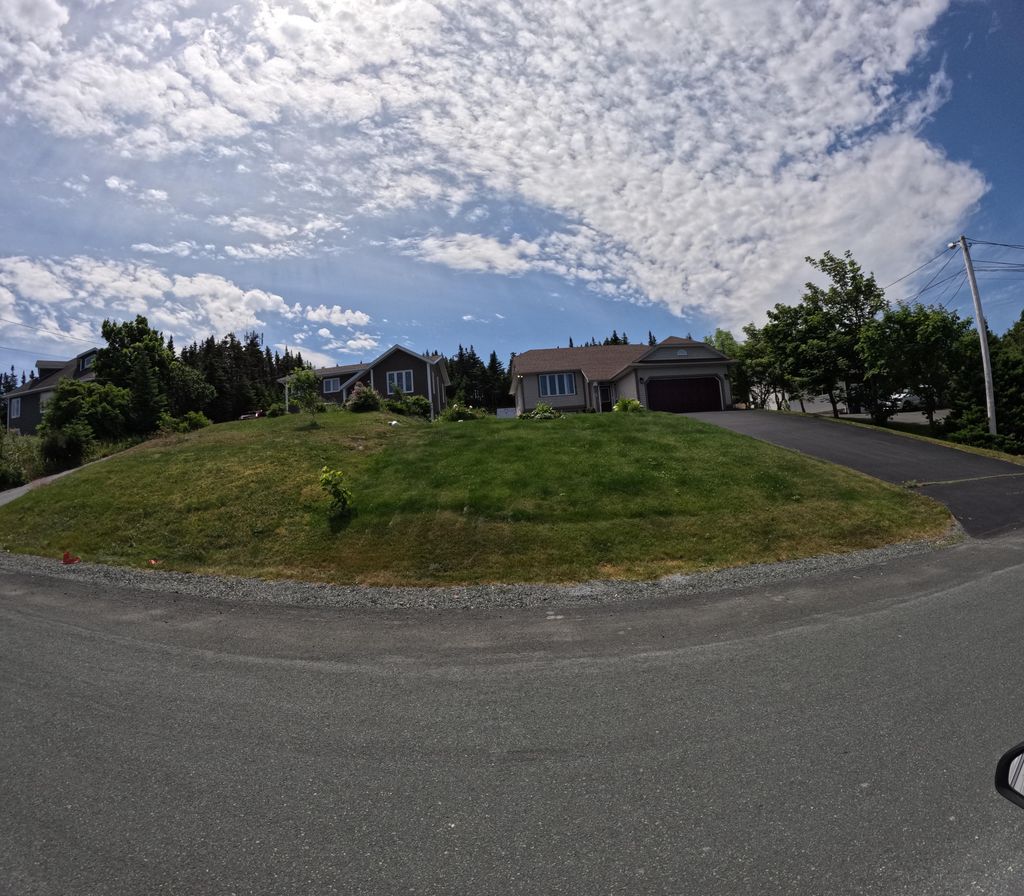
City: st_johns